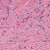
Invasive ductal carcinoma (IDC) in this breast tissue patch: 1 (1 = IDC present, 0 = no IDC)